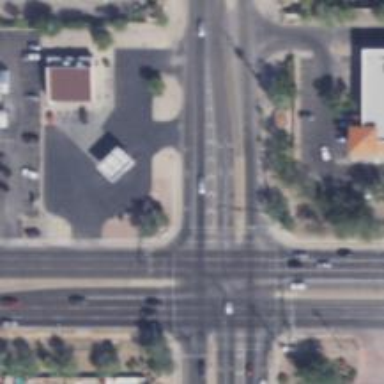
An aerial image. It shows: Marked road crossing.